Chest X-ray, AP view. Patient: 7 years old, sex M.
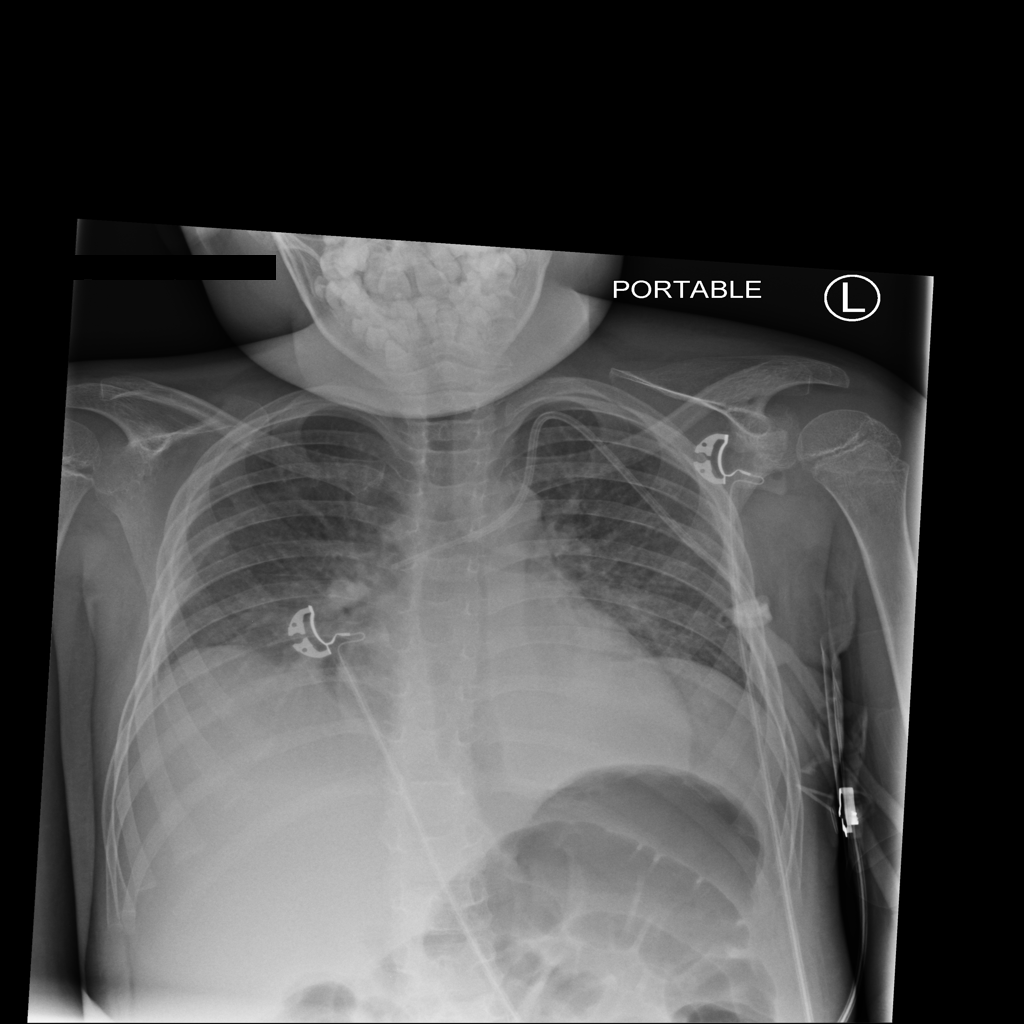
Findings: Infiltration